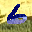
Label: 6